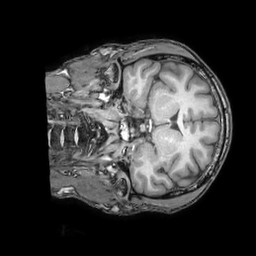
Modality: T1w
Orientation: coronal
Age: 47
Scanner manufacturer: philips
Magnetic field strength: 3 T
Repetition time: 0.007 s
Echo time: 0.003501 s